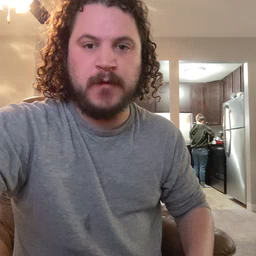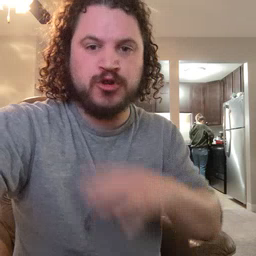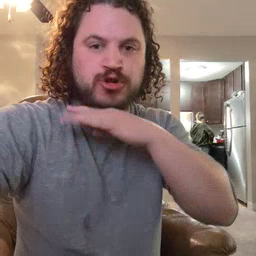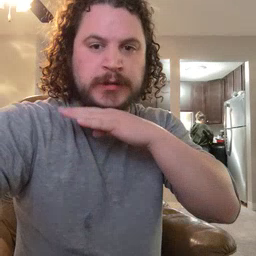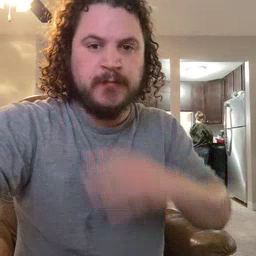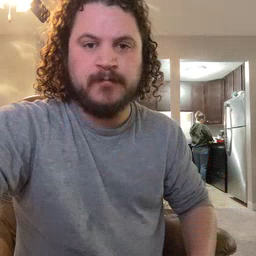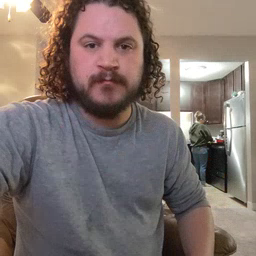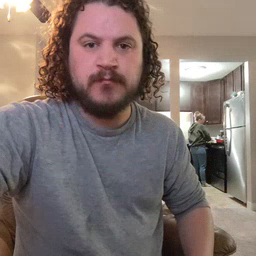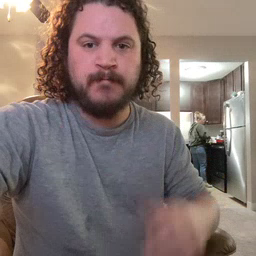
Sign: dirty